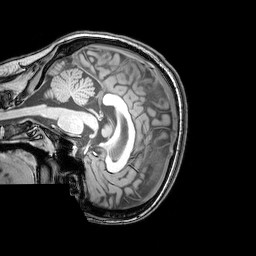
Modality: T1w
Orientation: sagittal
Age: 25
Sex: female
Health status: healthy
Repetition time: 0.081 s
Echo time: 0.037 s